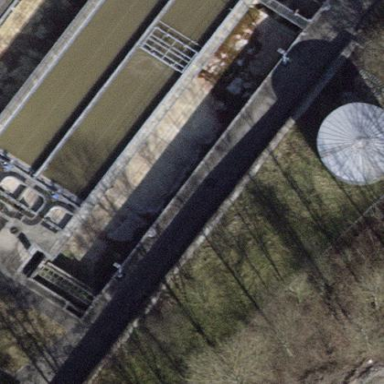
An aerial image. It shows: Sewage reservoir.